Aerial crown-view tile of a tropical tree (Barro Colorado Island, Panama), acquired 20241216:
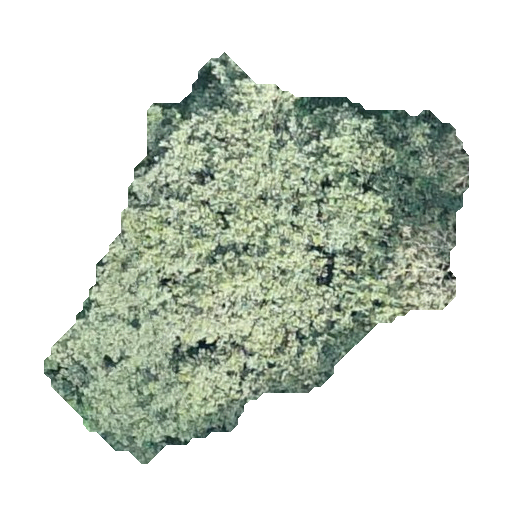
Species: Apeiba membranacea
GBIF accepted scientific name: Apeiba membranacea
Crown area: 149.332 m²